Interaction volume radius: 5 \u00c5
Interaction volume height: 20 \u00c5
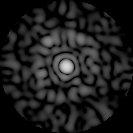
Disorder parameter: 0.8007